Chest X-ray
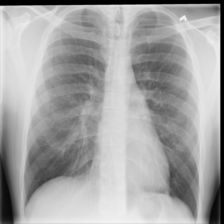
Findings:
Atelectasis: negative
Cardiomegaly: negative
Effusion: negative
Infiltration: negative
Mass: negative
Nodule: negative
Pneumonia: negative
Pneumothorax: negative
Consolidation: negative
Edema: negative
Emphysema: negative
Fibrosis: negative
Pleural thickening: negative
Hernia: negative